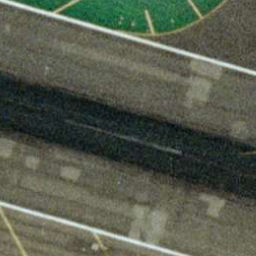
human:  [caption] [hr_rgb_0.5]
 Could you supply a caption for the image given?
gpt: It is a straight runway with some mark lines on it .

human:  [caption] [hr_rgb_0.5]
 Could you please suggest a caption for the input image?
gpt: It is a straight runway with some white mark lines on it .

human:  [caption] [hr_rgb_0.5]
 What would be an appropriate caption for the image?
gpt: There are some mark lines on the straight runway .

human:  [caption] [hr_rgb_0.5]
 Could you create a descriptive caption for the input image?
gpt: A straight runway with some mark lines on it .

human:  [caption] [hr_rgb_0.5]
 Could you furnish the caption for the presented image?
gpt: A straight runway with some white mark lines on it .